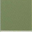
Piece: xx